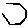
Label: hexagon